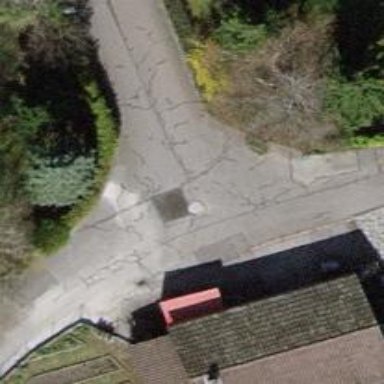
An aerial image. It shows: Residential road.